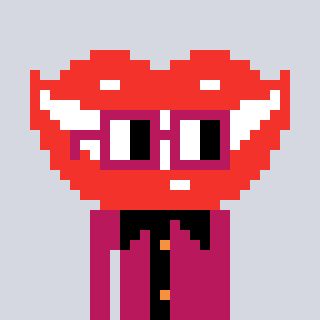
a pixel art character with square dark red glasses, a smile-shaped head and a darkpink-colored body on a cool background